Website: macys
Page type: receipt
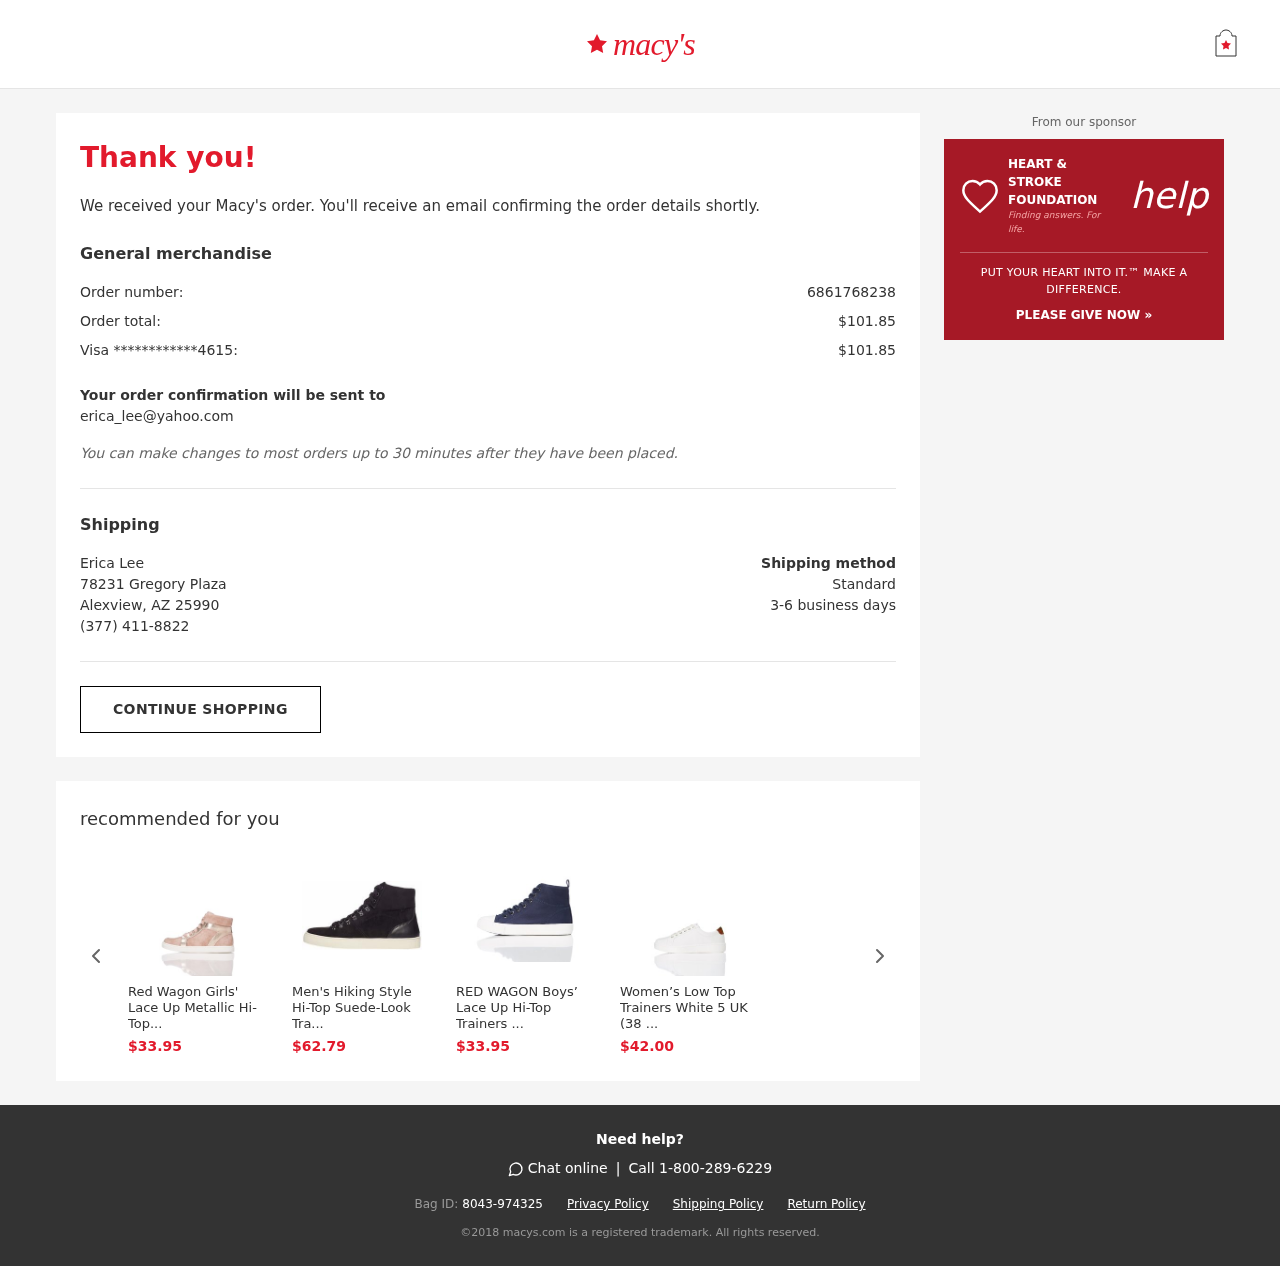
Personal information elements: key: PII_CARD_LAST4
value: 4615
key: PII_CARD_TYPE
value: Visa
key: PII_CITY_STATE_ZIP
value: Alexview, AZ 25990
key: PII_EMAIL
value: erica_lee@yahoo.com
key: PII_FULLNAME
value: Erica Lee
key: PII_PHONE
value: (377) 411-8822
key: PII_STREET
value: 78231 Gregory Plaza
Product elements: key: PRODUCT1_PRICE
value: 33.95
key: PRODUCT1_NAME
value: Red Wagon Girls' Lace Up Metallic Hi-Top...
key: PRODUCT2_NAME
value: Men's Hiking Style Hi-Top Suede-Look Tra...
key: PRODUCT2_PRICE
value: $62.79
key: PRODUCT3_NAME
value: RED WAGON Boys’ Lace Up Hi-Top Trainers ...
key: PRODUCT3_PRICE
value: $33.95
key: PRODUCT4_NAME
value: Women’s Low Top Trainers White 5 UK (38 ...
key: PRODUCT4_PRICE
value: $42.00
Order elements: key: ORDER_ID
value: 6861768238
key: ORDER_TOTAL
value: $101.85
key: ORDER_CARD_CHARGE
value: $101.85